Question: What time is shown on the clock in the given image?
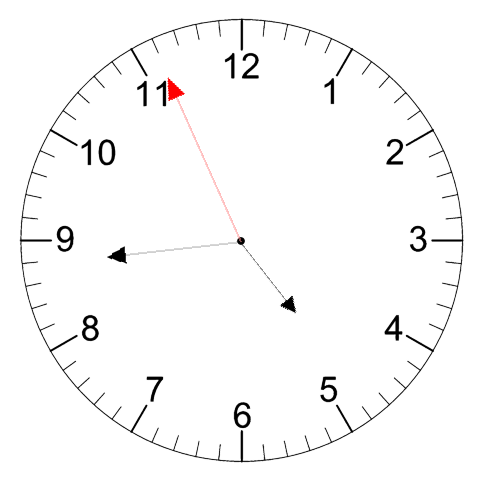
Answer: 04:43:56